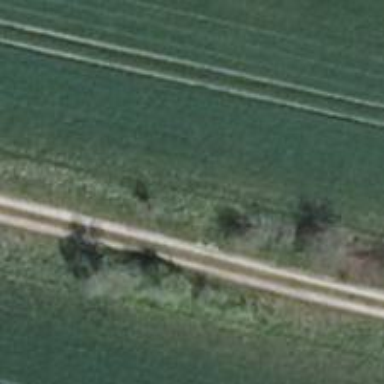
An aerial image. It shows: Row of deciduous broadleaved trees.